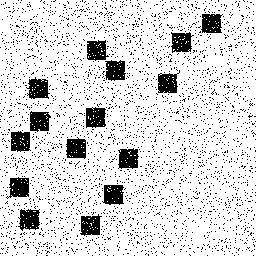
Squares: 15
Triangles: 0
Stars: 0
Total shapes: 15